Question: I'm using the Twenty Fourteen theme in my WordPress web site. On <URL> such that the text wraps around the image.
I have added two images (near the third and fourth H4 tags, if you take a look at the page) and both of the images are being forced behind the left sidebar due to the theme's -168px margin-left setting on the image's parent figure element.
On the page, if you use an Element Inspector/FireBug/whatever, you'll see the images nested in figure elements in the code and that it's way off to the left behind the sidebar. In the Rules viewer, it's showing a 'margin-left: -168px' on classes '".full-width .site-content .wp-caption.alignleft"'
I added my own class to the images to try to offset the margin by using 'margin-right: 168px', but it's not having an effect, presumably because the -168 left margin setting is on an element that is a parent of the image.
I don't want to select all figure elements to offset that -168px - I may want that for other figures - I don't know. WP adds an ID to each image, but I don't want to have to select each and every image ID (unless that's the only way), so how do I handle this?
Thanks for anyone's help.

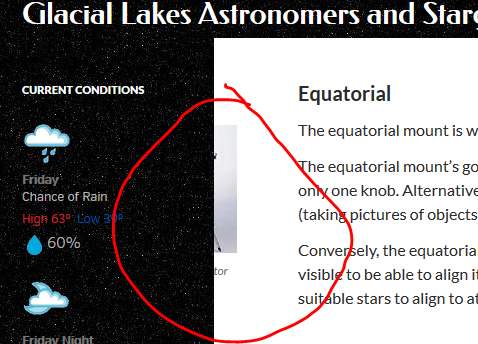
Answer: After some more fiddling around looking at the CSS and trying some settings I realized that I kind of answered my own question. I said that the figure element that the image is in has a setting of 'margin-left: -186px;'. All I had to do was add my own CSS: 'figure { margin-left: 0px; }'. Why I didn't see that sooner, I don't know...